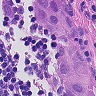
Metastatic tissue present: yes